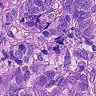
Metastatic tissue present: yes